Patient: sex F, age 31
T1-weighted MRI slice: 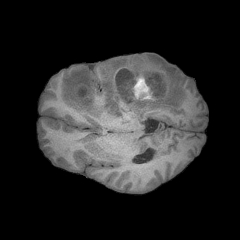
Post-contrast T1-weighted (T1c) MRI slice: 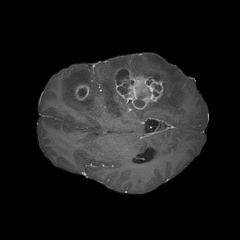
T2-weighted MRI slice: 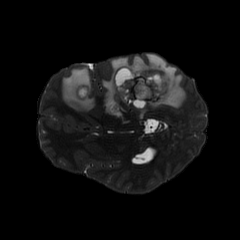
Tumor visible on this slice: yes
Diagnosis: Glioblastoma, IDH-wildtype
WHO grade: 4